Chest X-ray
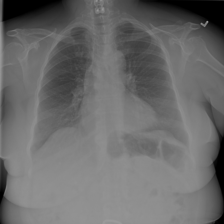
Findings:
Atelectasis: negative
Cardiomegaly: negative
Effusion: negative
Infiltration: negative
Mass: negative
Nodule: negative
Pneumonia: negative
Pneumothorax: negative
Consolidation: negative
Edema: negative
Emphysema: negative
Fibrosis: negative
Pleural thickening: negative
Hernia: negative